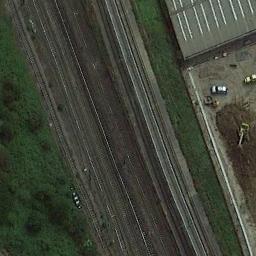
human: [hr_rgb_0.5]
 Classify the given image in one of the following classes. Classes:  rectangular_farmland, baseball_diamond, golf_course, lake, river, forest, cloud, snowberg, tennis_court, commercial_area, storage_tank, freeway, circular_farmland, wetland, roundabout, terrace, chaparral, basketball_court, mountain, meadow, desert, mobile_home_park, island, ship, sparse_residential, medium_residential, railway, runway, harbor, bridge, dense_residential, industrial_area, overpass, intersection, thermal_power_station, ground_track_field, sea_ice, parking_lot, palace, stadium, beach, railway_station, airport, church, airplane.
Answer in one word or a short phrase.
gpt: railway